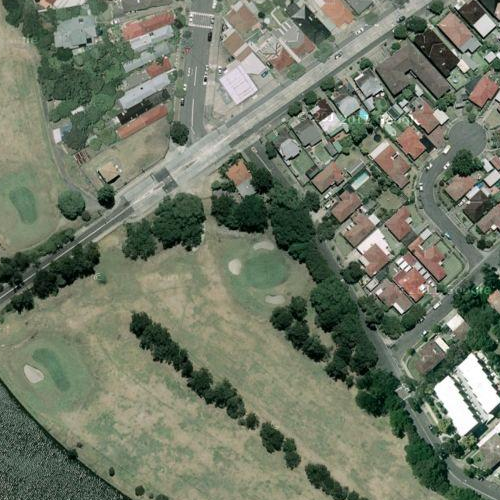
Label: sydney